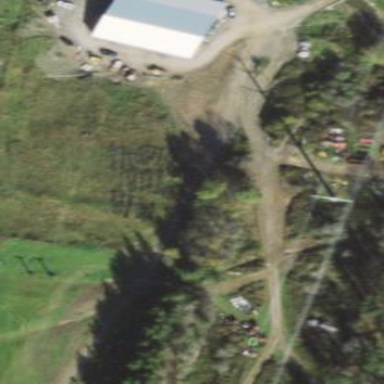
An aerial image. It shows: Advanced snow park piste.